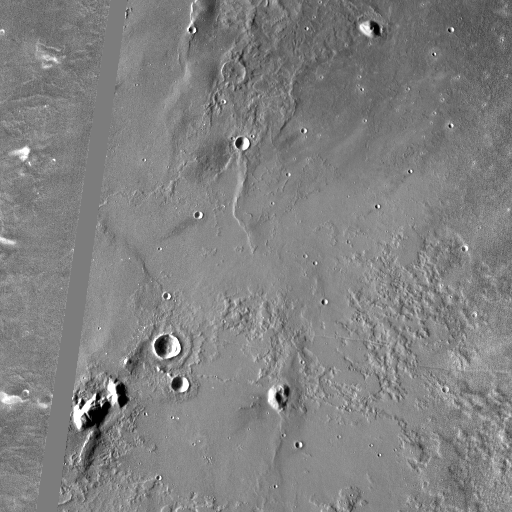
Crater classes present: Background, Other, Layered, Buried